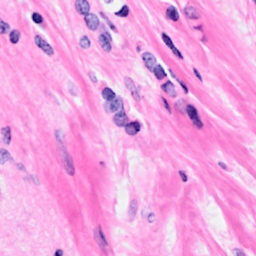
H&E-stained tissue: Breast